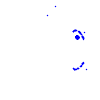
Particle: electron